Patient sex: M
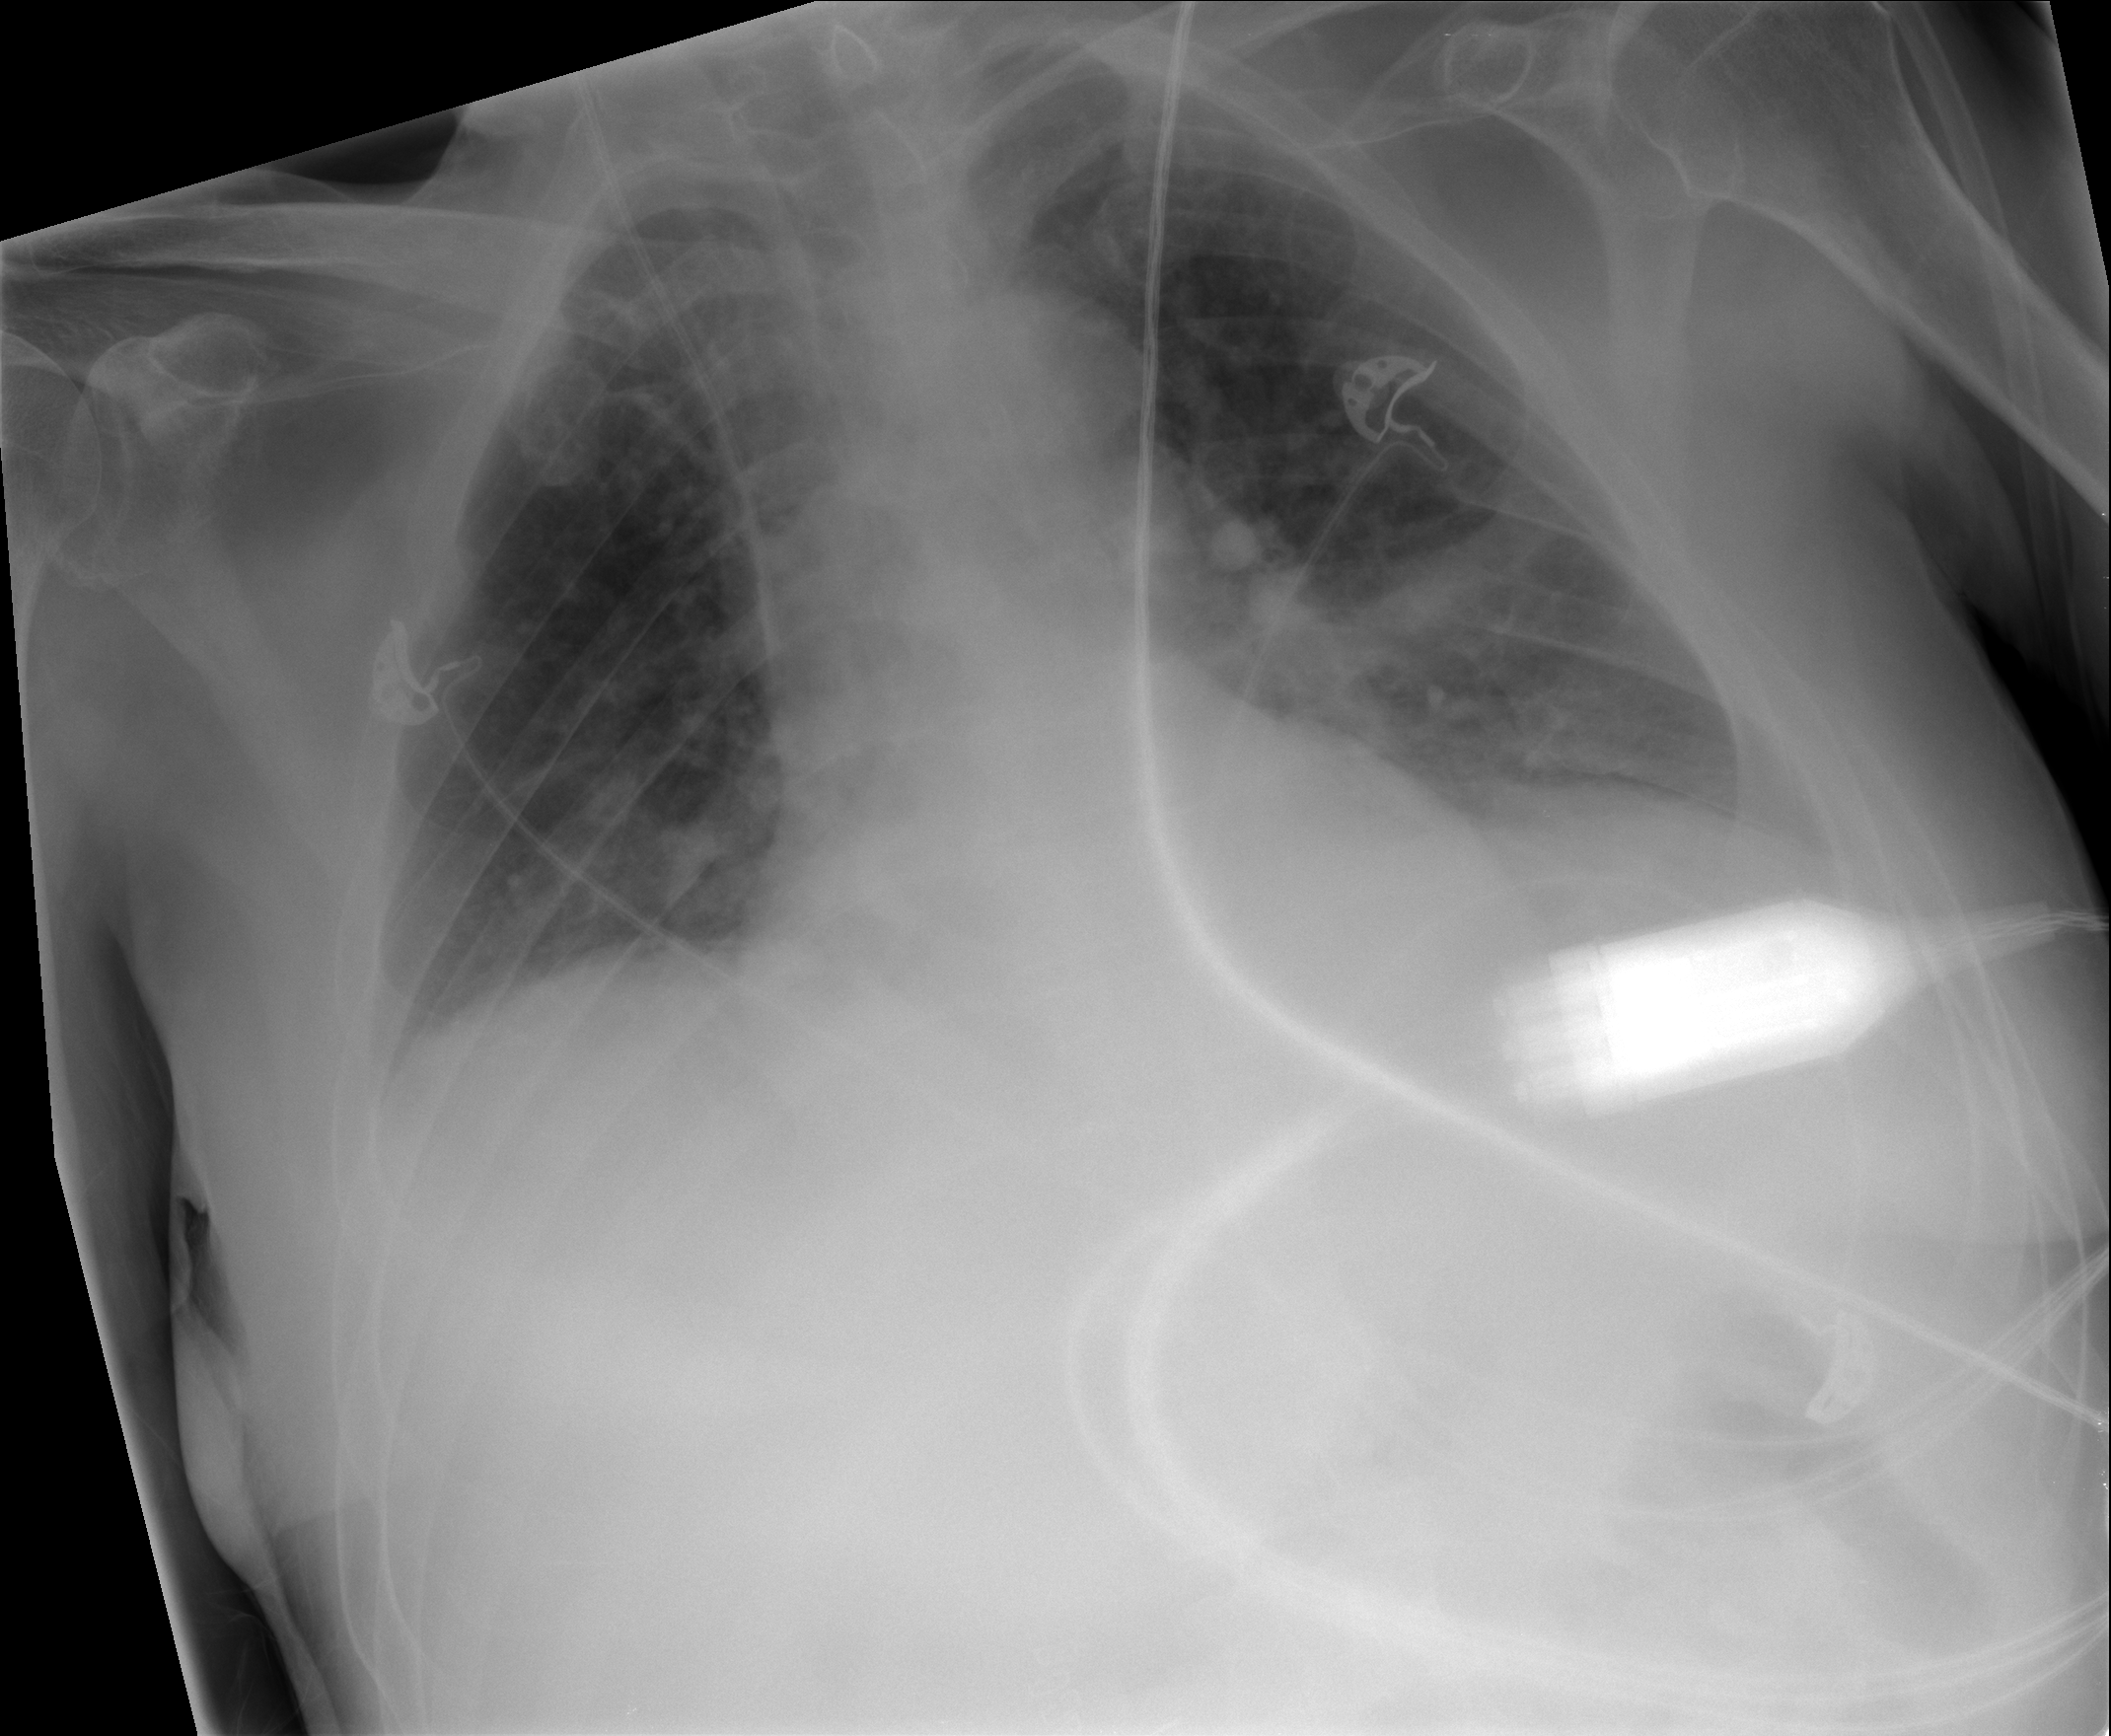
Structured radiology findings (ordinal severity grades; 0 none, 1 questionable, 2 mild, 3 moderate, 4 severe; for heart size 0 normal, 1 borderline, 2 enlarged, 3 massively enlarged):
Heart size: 0
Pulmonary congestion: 0
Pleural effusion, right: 1
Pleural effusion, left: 2
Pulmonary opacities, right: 0
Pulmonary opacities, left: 0
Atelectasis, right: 2
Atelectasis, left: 2